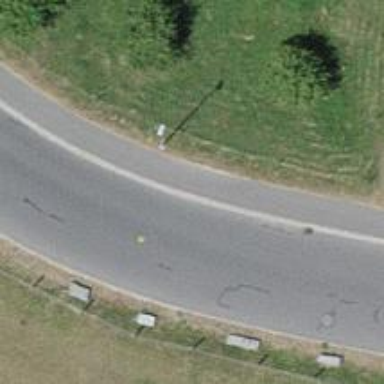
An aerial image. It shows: Tertiary road with asphalt surface.